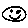
Label: smiley face